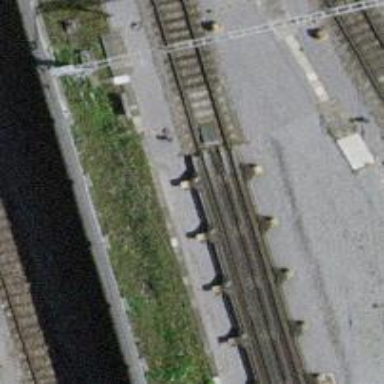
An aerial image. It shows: Railway yard in service.